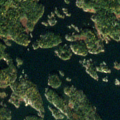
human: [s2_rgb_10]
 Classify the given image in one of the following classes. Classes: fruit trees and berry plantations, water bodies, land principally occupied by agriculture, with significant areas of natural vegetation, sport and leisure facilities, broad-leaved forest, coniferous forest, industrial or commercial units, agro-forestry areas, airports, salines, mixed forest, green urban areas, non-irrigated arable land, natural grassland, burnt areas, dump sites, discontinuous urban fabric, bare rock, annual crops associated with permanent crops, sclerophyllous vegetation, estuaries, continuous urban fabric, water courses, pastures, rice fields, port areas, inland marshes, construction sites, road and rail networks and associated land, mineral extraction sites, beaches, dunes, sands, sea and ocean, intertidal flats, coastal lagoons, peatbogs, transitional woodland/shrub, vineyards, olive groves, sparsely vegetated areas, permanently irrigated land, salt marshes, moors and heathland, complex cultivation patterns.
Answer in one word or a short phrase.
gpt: coniferous forest, mixed forest, bare rock, sea and ocean